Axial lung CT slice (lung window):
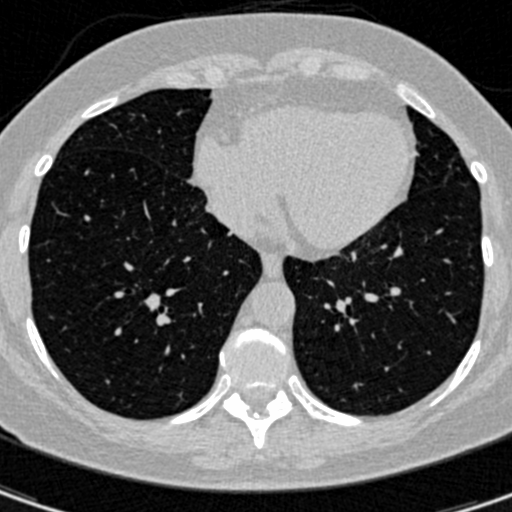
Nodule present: no